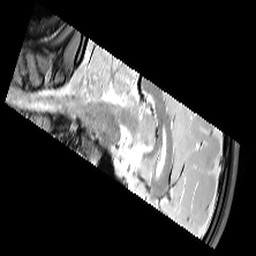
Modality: PDw
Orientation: sagittal
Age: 21
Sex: female
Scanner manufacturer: siemens
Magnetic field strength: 3 T
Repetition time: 6.49 s
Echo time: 0.016 s